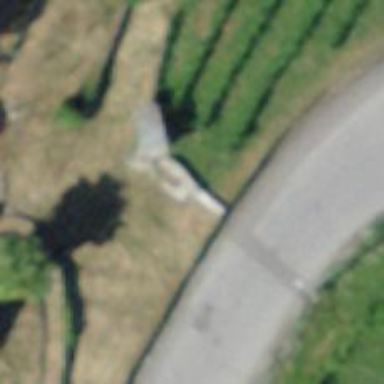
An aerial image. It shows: Historic wayside cross.